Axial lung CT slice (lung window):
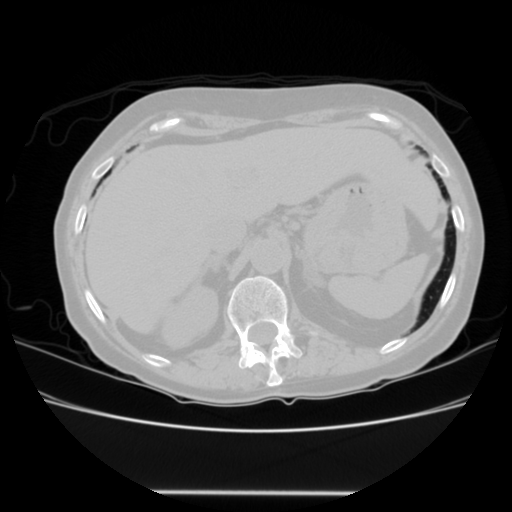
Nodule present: no